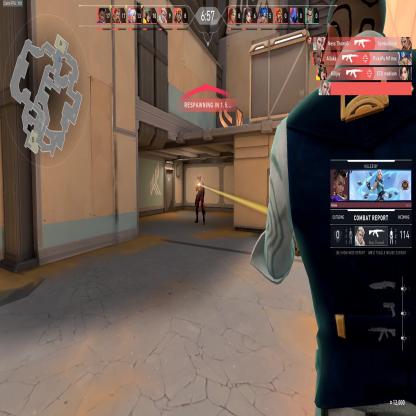
Label: enemy